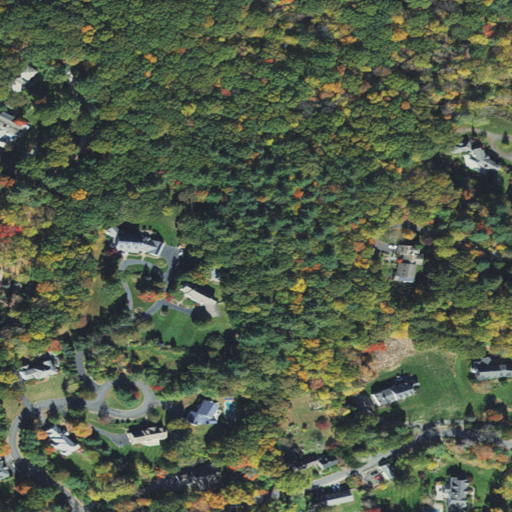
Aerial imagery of mountain in Massachusetts named Strawberry Hill containing deciduous forest, mixed forest, low intensity development, medium intensity development, evergreen forest, open development, woody wetlands, and grassland